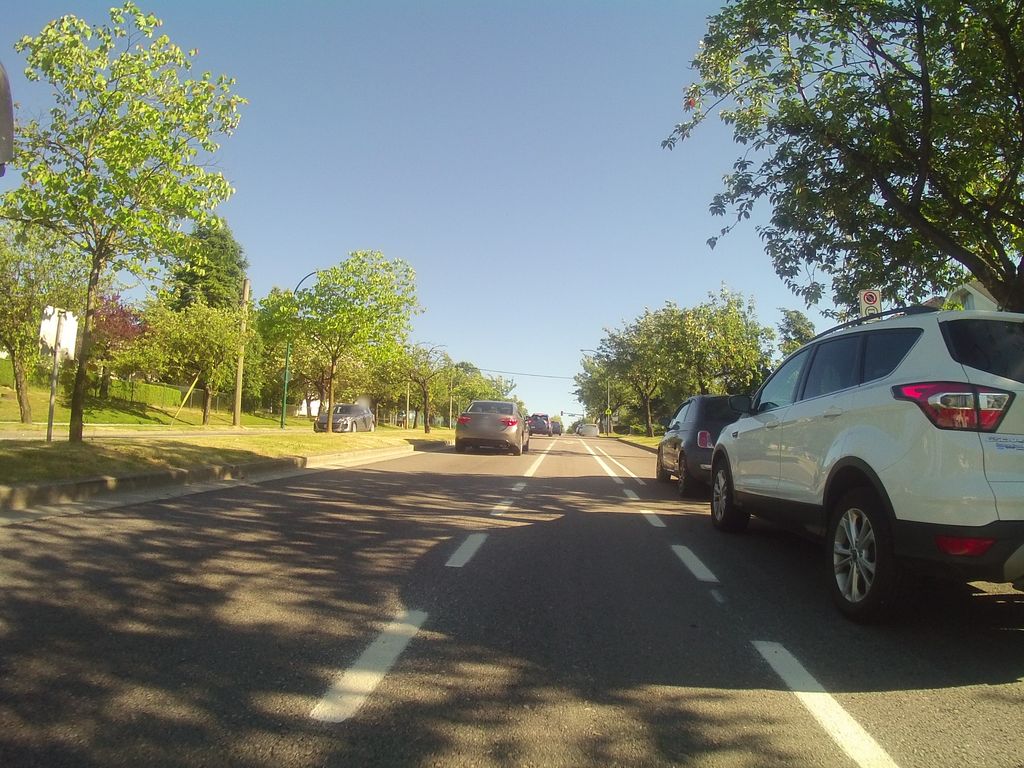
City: vancouver